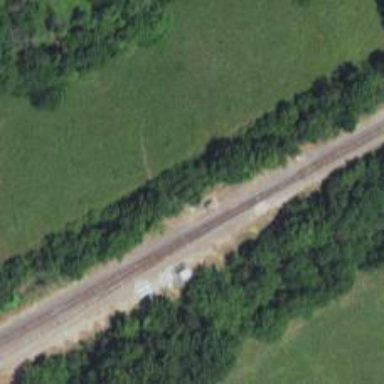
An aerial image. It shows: Railway spur junction.